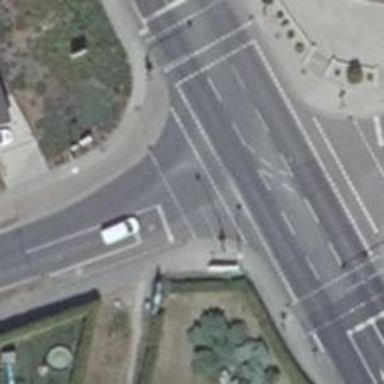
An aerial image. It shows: Road with traffic signals.